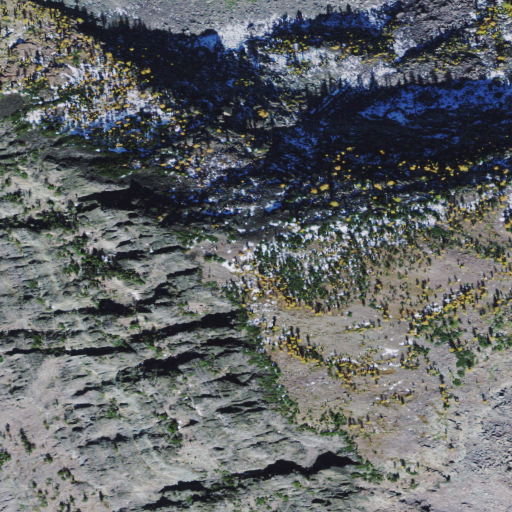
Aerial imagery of mountain in Montana named Lost Mountain containing evergreen forest, barren land, grassland, and shrub